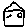
Label: house